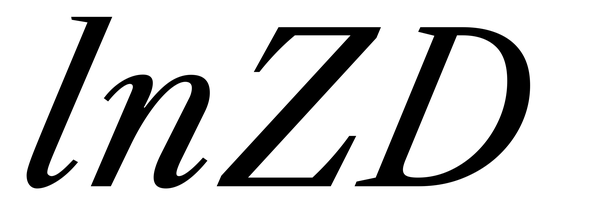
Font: LibreCaslonText-Italic_Italic